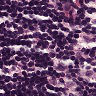
Metastatic tissue present: no